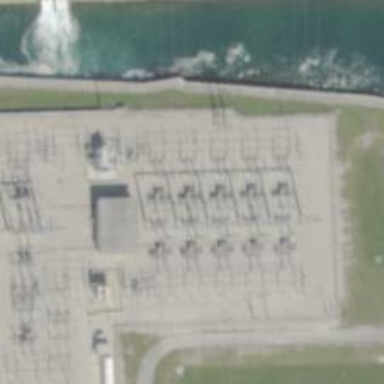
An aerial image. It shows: Switch used for power control.